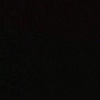
Label: space